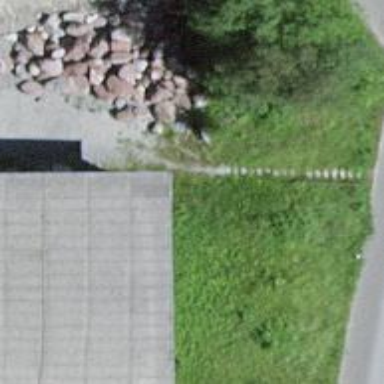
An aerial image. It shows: Road with steps.